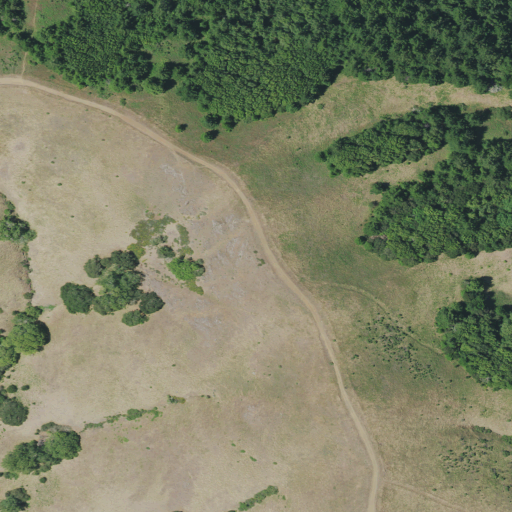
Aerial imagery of mountain in California named White Hill containing grassland, shrub, evergreen forest, and mixed forest